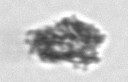
Label: detritus